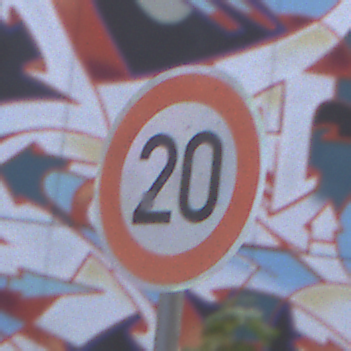
Verkehrszeichen: Geschwindigkeit20
Umgebung: Outdoor, Urban
Tageszeit: MorningAfternoon
Wetter: PartlyCloudy
Licht: Natural
Jahreszeit: NotSpecified
Kontrast: LowContrast